Field crop: tomato
Growth stage: 2
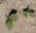
Species: solanum